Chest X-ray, PA view. Patient: 45 years old, sex M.
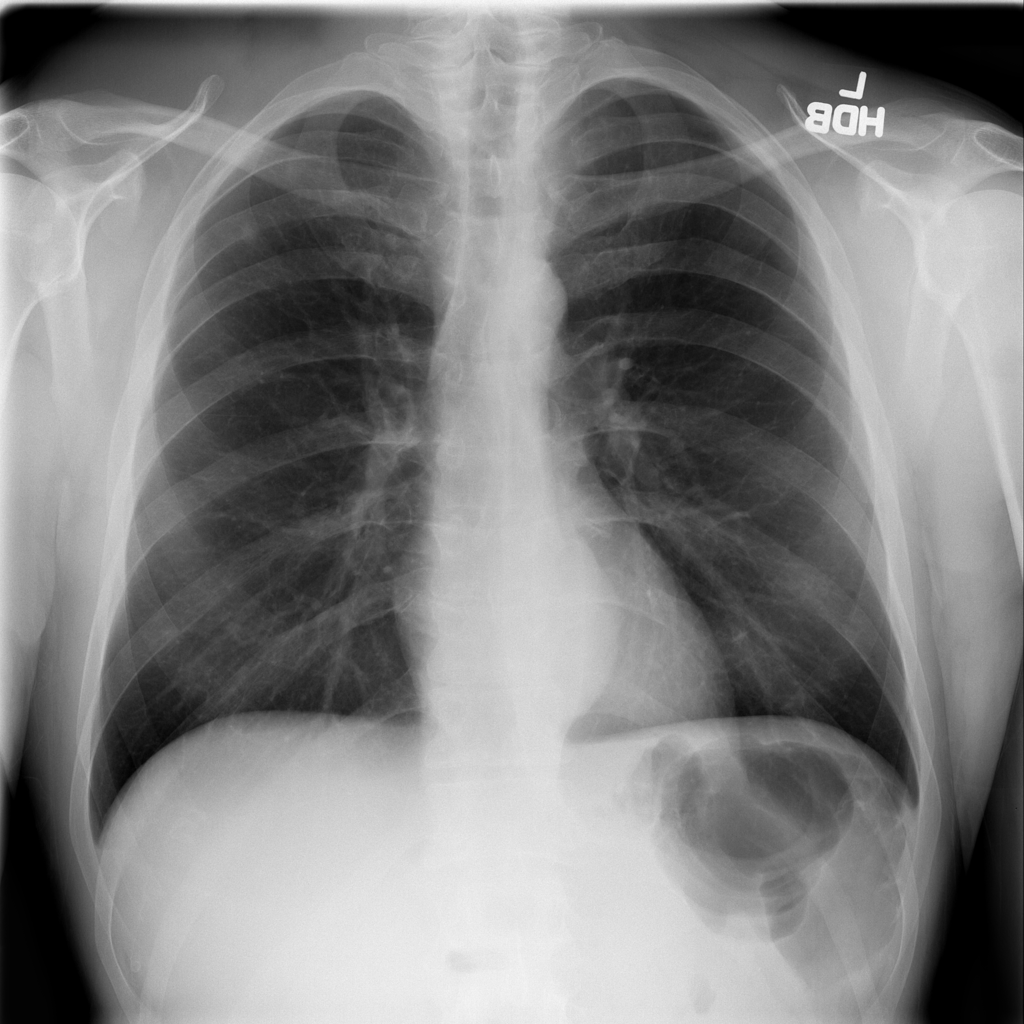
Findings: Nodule